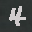
Label: 4